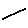
Label: line